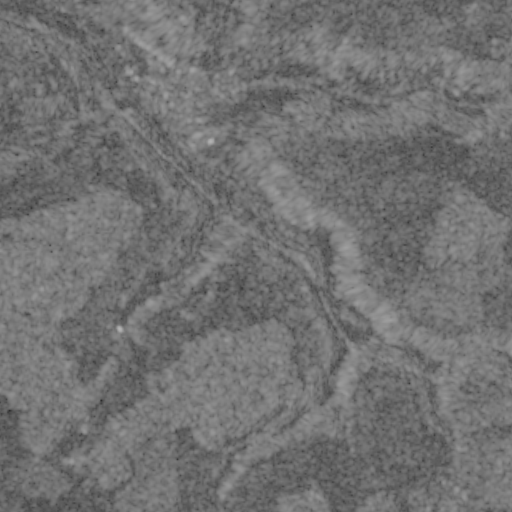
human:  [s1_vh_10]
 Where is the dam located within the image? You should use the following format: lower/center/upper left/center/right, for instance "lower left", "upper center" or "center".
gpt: The dam is located in the center of the image.
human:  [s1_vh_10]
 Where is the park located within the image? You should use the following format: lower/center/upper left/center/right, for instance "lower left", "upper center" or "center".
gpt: The park is located in the upper left of the image.
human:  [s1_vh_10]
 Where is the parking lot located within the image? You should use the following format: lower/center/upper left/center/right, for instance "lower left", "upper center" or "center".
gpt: The parking lot is located in the upper left of the image.
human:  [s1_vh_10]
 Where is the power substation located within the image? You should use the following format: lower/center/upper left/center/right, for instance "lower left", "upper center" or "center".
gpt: The power substation is located in the lower right of the image.
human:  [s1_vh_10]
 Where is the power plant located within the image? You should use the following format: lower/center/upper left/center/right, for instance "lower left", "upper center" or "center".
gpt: There is no power plant in the image.

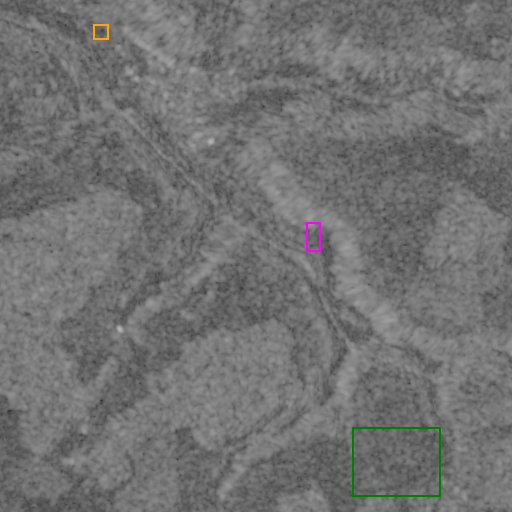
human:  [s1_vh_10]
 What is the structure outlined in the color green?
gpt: The structure outlined in green is a crop field.
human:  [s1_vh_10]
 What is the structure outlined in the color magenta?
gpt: The structure outlined in magenta is a dam.
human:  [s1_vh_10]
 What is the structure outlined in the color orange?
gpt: The structure outlined in orange is a park.
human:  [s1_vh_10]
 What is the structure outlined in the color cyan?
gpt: There is no cyan outline.